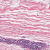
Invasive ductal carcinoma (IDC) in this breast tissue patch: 0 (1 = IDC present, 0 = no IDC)